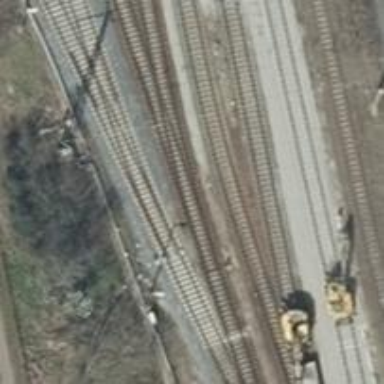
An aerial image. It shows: Railway yard used for servicing trains.